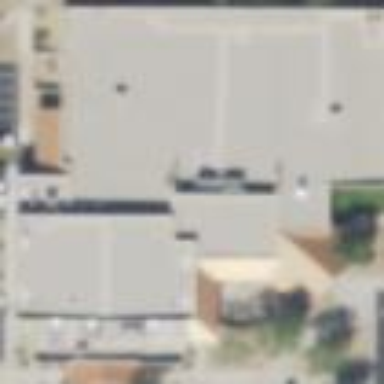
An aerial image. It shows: School building.